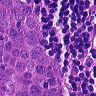
Metastatic tissue present: yes